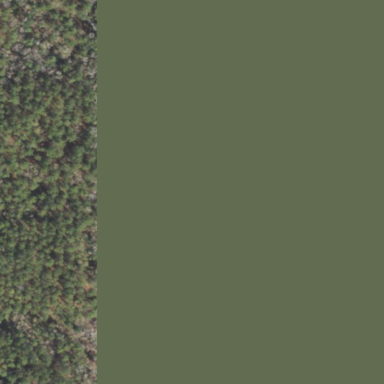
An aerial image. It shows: Mixed woodland area with various types of leaves.